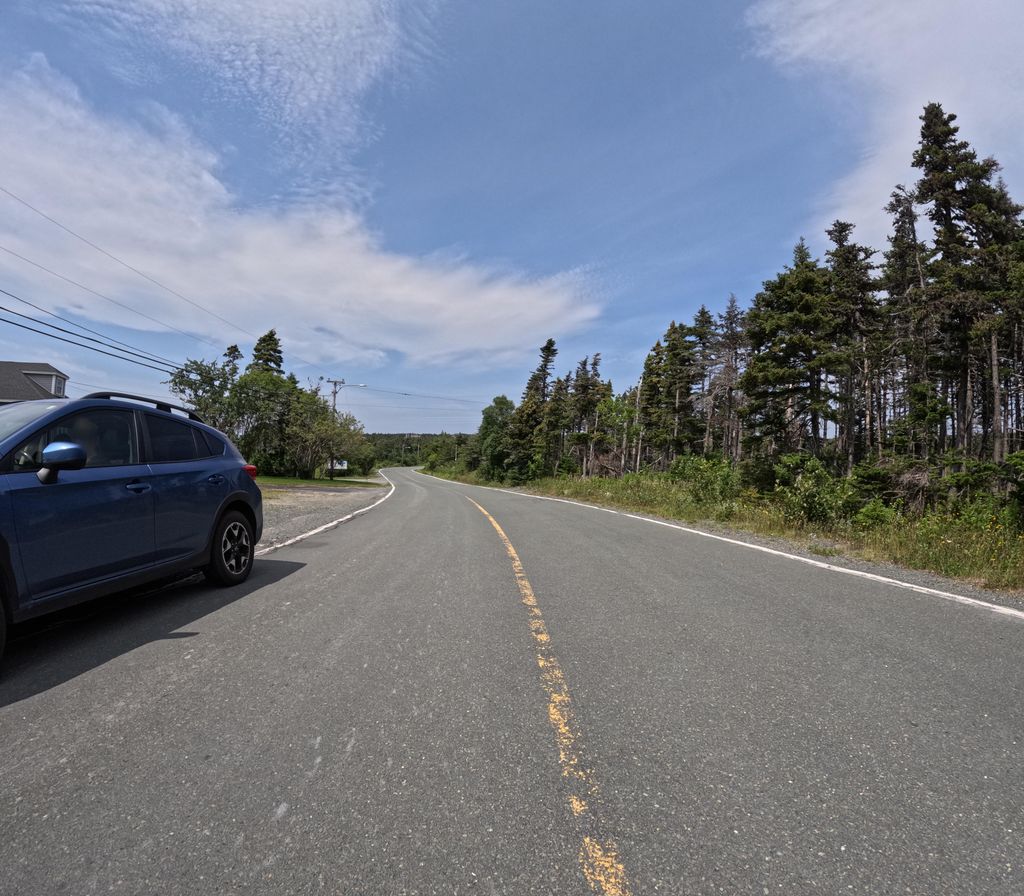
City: st_johns